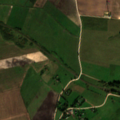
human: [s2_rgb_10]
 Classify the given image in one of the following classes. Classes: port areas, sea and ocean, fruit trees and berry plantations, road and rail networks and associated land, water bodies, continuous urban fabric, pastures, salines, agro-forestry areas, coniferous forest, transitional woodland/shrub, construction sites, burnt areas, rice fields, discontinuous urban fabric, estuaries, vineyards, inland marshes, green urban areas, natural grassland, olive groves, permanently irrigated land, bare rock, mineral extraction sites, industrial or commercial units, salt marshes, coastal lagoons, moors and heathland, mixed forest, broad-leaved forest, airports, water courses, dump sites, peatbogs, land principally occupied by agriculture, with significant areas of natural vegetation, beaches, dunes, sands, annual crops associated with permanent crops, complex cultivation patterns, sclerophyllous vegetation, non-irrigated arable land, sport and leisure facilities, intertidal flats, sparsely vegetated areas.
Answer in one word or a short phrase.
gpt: non-irrigated arable land, pastures, complex cultivation patterns, land principally occupied by agriculture, with significant areas of natural vegetation